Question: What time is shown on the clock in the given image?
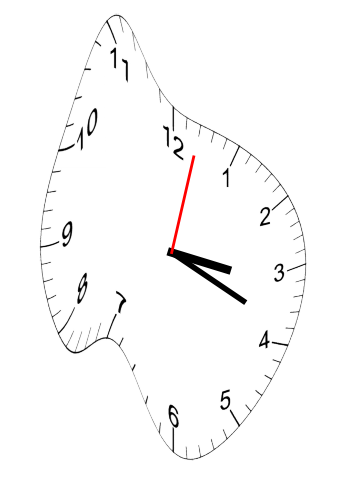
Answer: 03:19:02